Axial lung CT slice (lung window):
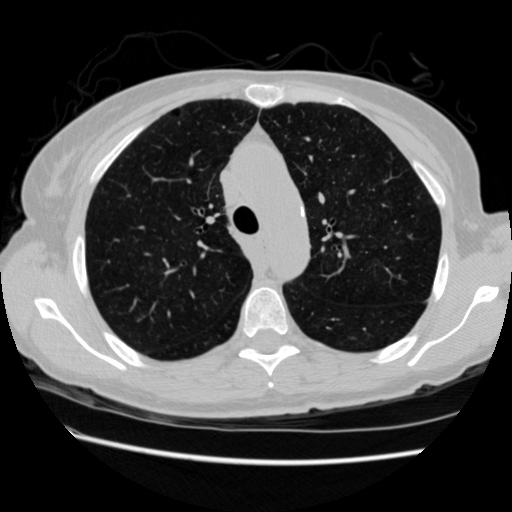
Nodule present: no